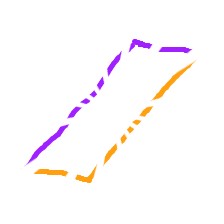
Shape: parallelogram